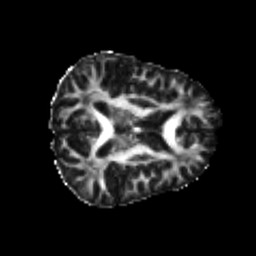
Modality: FA
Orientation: axial
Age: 21
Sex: female
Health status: healthy
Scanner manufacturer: philips
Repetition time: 7.386 s
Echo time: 0.08599 s